Interaction volume radius: 10 \u00c5
Interaction volume height: 15 \u00c5
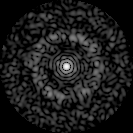
Disorder parameter: 0.8317